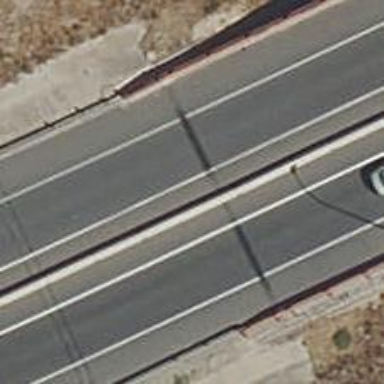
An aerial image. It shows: Asphalt bridge for motorway link.